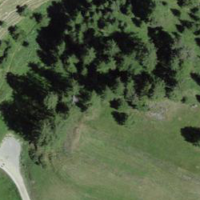
EUNIS habitat code: 26
Species observed at this site:
Hesperia comma
Cupido minimus
Cephalanthera rubra
Erebia medusa